Question: Trying to get my external CityHash to return the same value as BigQuery Hash().
Here are the values I'm trying to match:

The only hashed string that matches is a blank string.
In the <URL>
Here is an example of CityHash in Go (Golang):
'''
package main
import (
"fmt"
"bitbucket.org/creachadair/cityhash"
)
func main() {
var bytesToHash = []byte("mystringtohash")
myHash := int64(cityhash.Hash64(bytesToHash))
fmt.Printf("Hashed version of '%s': %d
", bytesToHash, myHash)
bytesToHash = []byte("")
myHash = int64(cityhash.Hash64(bytesToHash))
fmt.Printf("Hashed version of '%s': %d
", bytesToHash, myHash)
}
'''
Here is the output from my program:
'''
Hashed version of 'mystringtohash': -6615946700494525143
Hashed version of '1234': 882600748797058222
Hashed version of '': -7286425919675154353
'''
Is BigQuery doing something special with the string before hashing it?
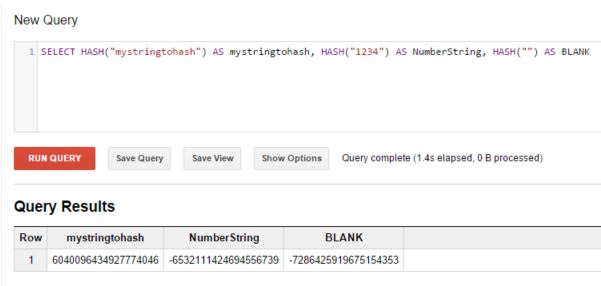
Answer: OK, I spent some time going through the code, and here is what I think happened.
- <URL>
Unfortunately, these versions seem to be incompatible since version 1.1, as noted in README (emphasis is mine):
> CityHash v1.1, October 22, 2012- - -
I am not sure what is the right thing to do here, maybe BigQuery should update its implementation to match version 1.1.1, or maybe it will be a breaking change to existing users who rely on it. But at least we know what is going on now.